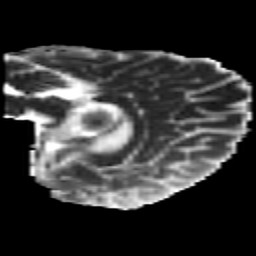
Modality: MD
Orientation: sagittal
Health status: healthy
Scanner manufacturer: philips
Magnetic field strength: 3 T
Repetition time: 6.964 s
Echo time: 0.092 s